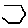
Label: hexagon